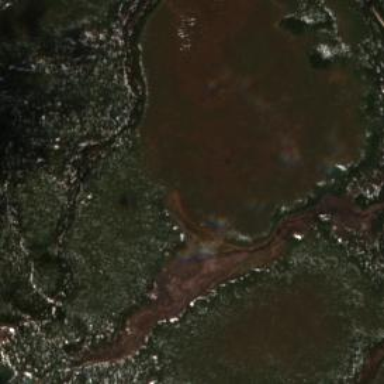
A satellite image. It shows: Wetland area.